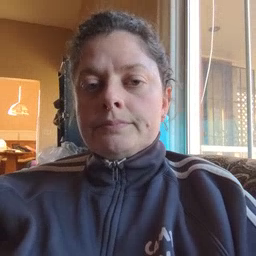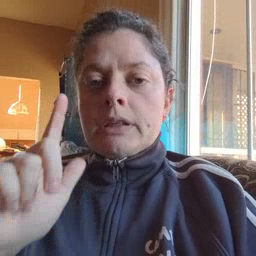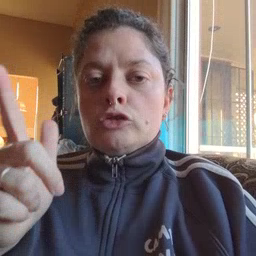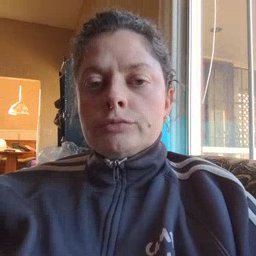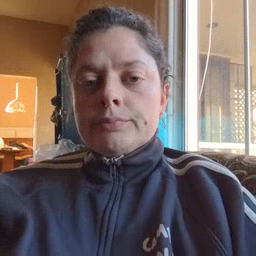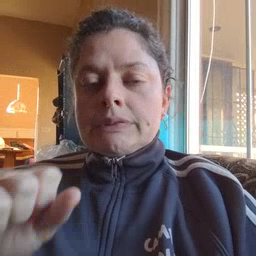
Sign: later